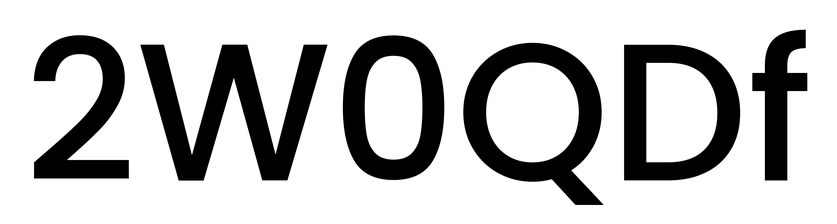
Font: Poppins-Medium